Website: apple
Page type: billing-address
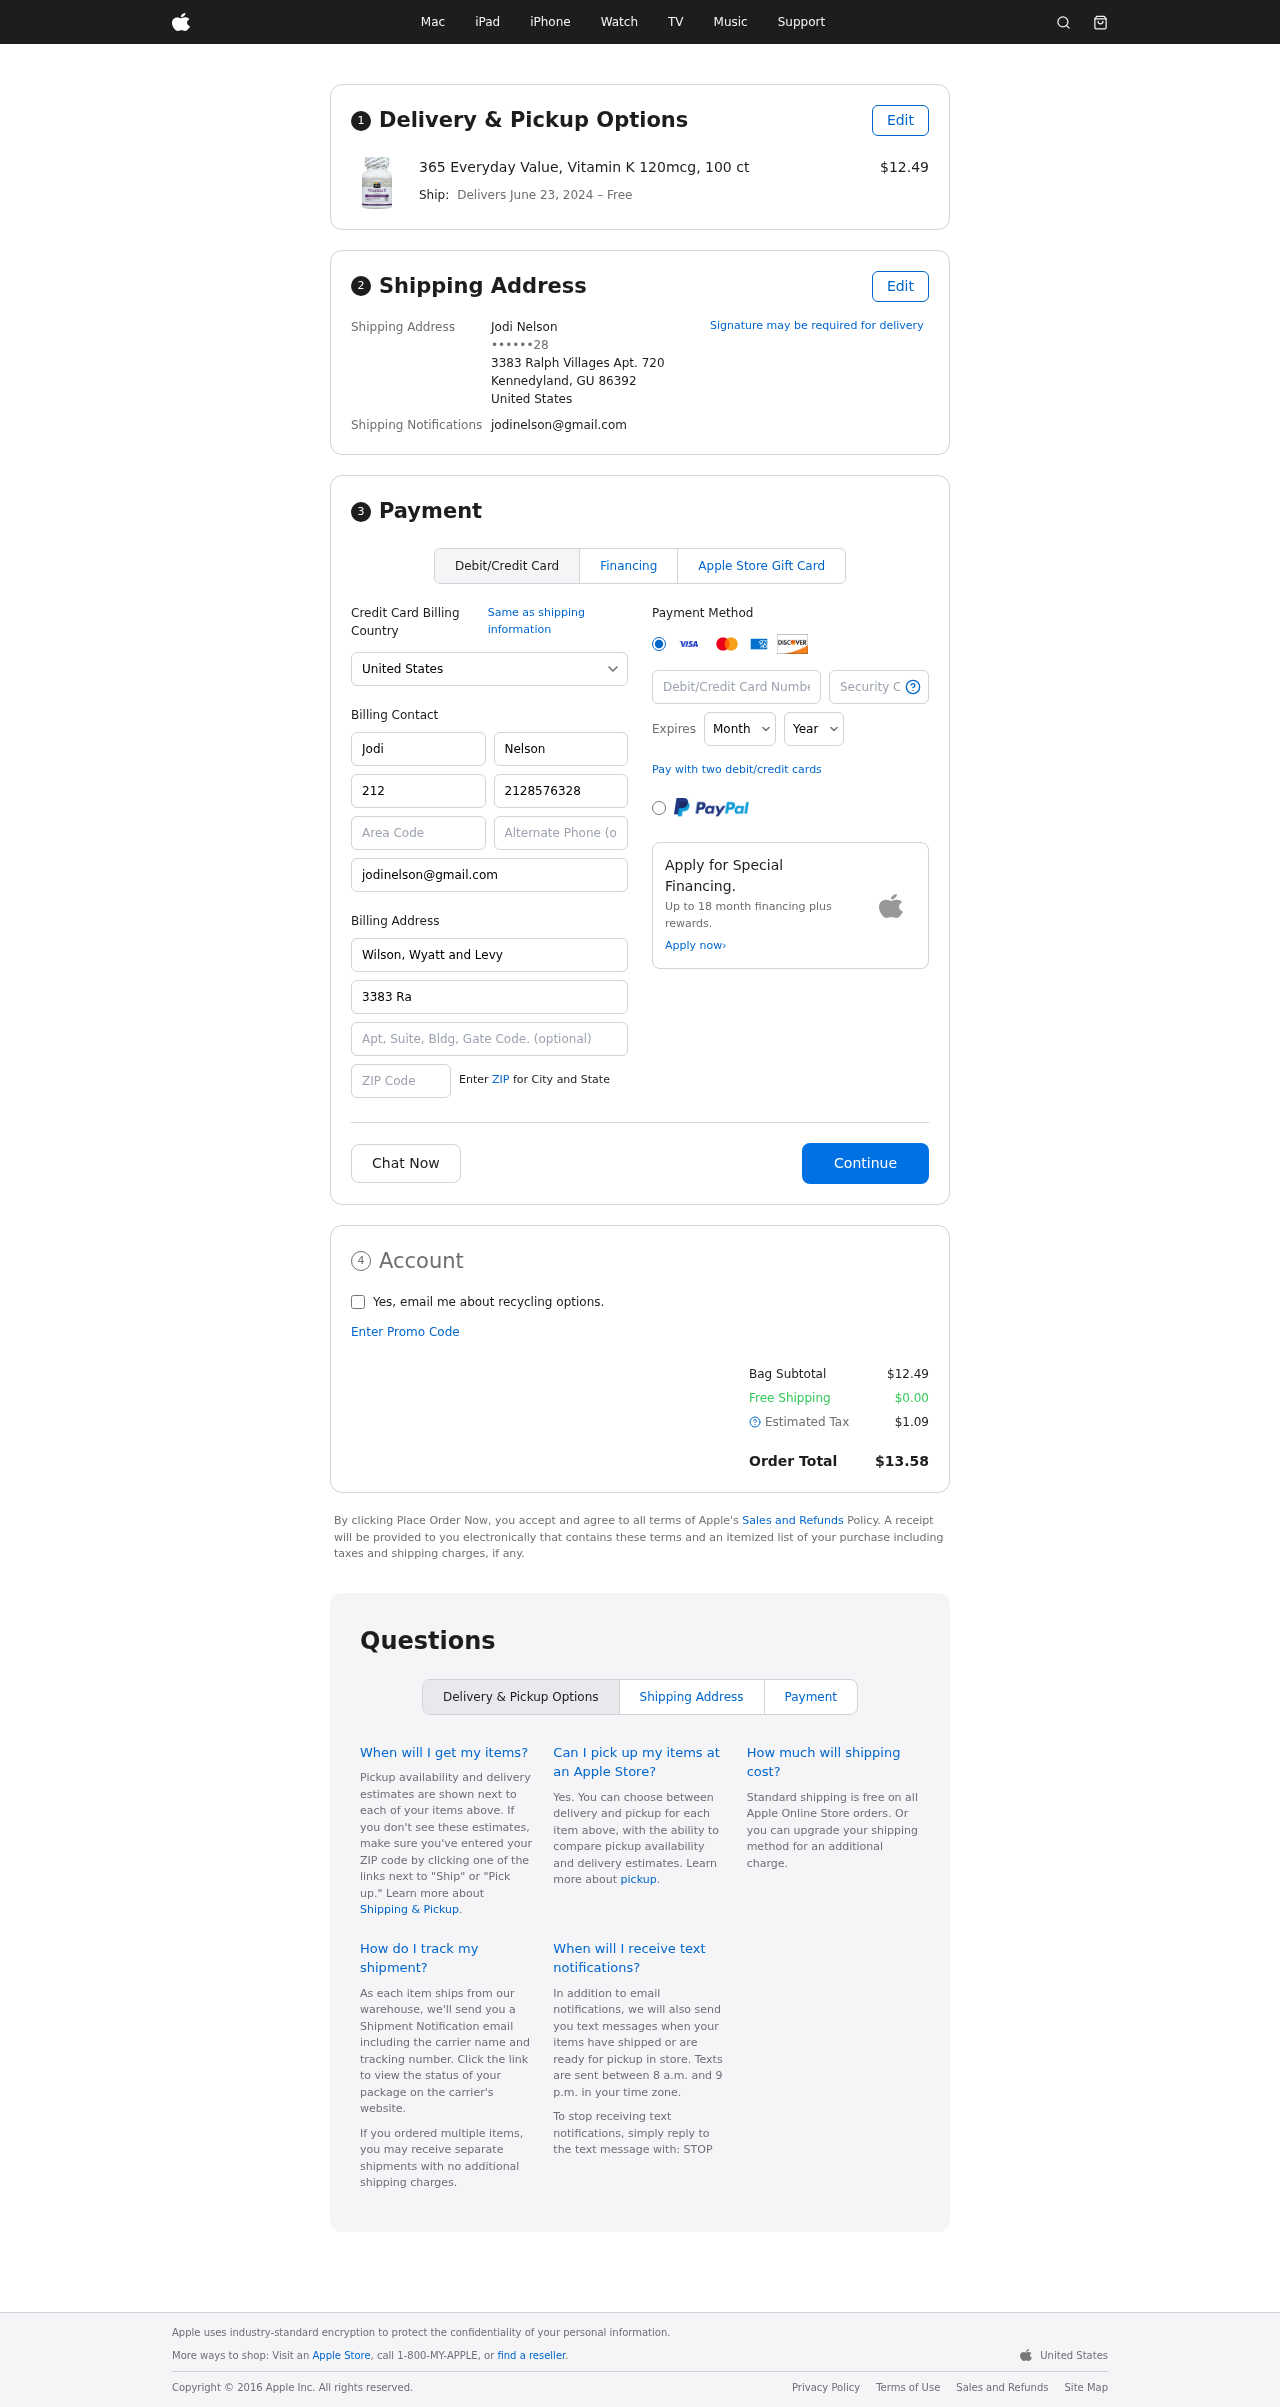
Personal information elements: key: PII_CARD_CVV
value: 507
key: PII_CARD_EXPIRY_MONTH
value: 08
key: PII_CARD_EXPIRY_YEAR
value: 30
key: PII_CARD_NUMBER
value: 6551 6091 8813 5063
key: PII_CITY_STATE_ZIP
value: Kennedyland, GU 86392
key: PII_COUNTRY
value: United States
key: PII_EMAIL
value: jodinelson@gmail.com
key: PII_FULLNAME
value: Jodi Nelson
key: PII_STREET
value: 3383 Ralph Villages Apt. 720
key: PII_PHONE_MASKED
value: ••••••28
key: PII_BILLING_FIRSTNAME
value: Jodi
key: PII_BILLING_LASTNAME
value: Nelson
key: PII_BILLING_PHONE_AREA
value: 212
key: PII_BILLING_PHONE
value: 2128576328
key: PII_BILLING_EMAIL
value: jodinelson@gmail.com
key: PII_BILLING_COMPANY
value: Wilson, Wyatt and Levy
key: PII_BILLING_STREET
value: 3383 Ralph Villages Apt. 720
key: PII_BILLING_POSTCODE
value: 86392
Product elements: key: PRODUCT1_NAME
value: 365 Everyday Value, Vitamin K 120mcg, 100 ct
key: PRODUCT1_PRICE
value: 12.49
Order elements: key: ORDER_DELIVERY_DATE
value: June 23, 2024
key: ORDER_SUBTOTAL
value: $12.49
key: ORDER_SHIPPING_COST
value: $0.00
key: ORDER_TAX
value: $1.09
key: ORDER_TOTAL
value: $13.58